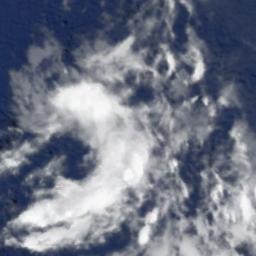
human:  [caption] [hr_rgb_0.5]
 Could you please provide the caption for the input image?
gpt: The stratus clouds are located above the surface of the sea .

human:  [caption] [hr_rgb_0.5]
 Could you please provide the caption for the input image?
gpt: Large fluffy white clouds on blue sea .

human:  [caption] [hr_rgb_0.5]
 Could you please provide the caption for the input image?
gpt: The white cloud is above land .

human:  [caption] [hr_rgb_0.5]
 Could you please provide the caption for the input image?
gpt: A thick white cloud floats on the deep blue sea .

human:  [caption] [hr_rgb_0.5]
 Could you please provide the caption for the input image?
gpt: There are many pieces of white clouds over a blue sea .